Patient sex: M
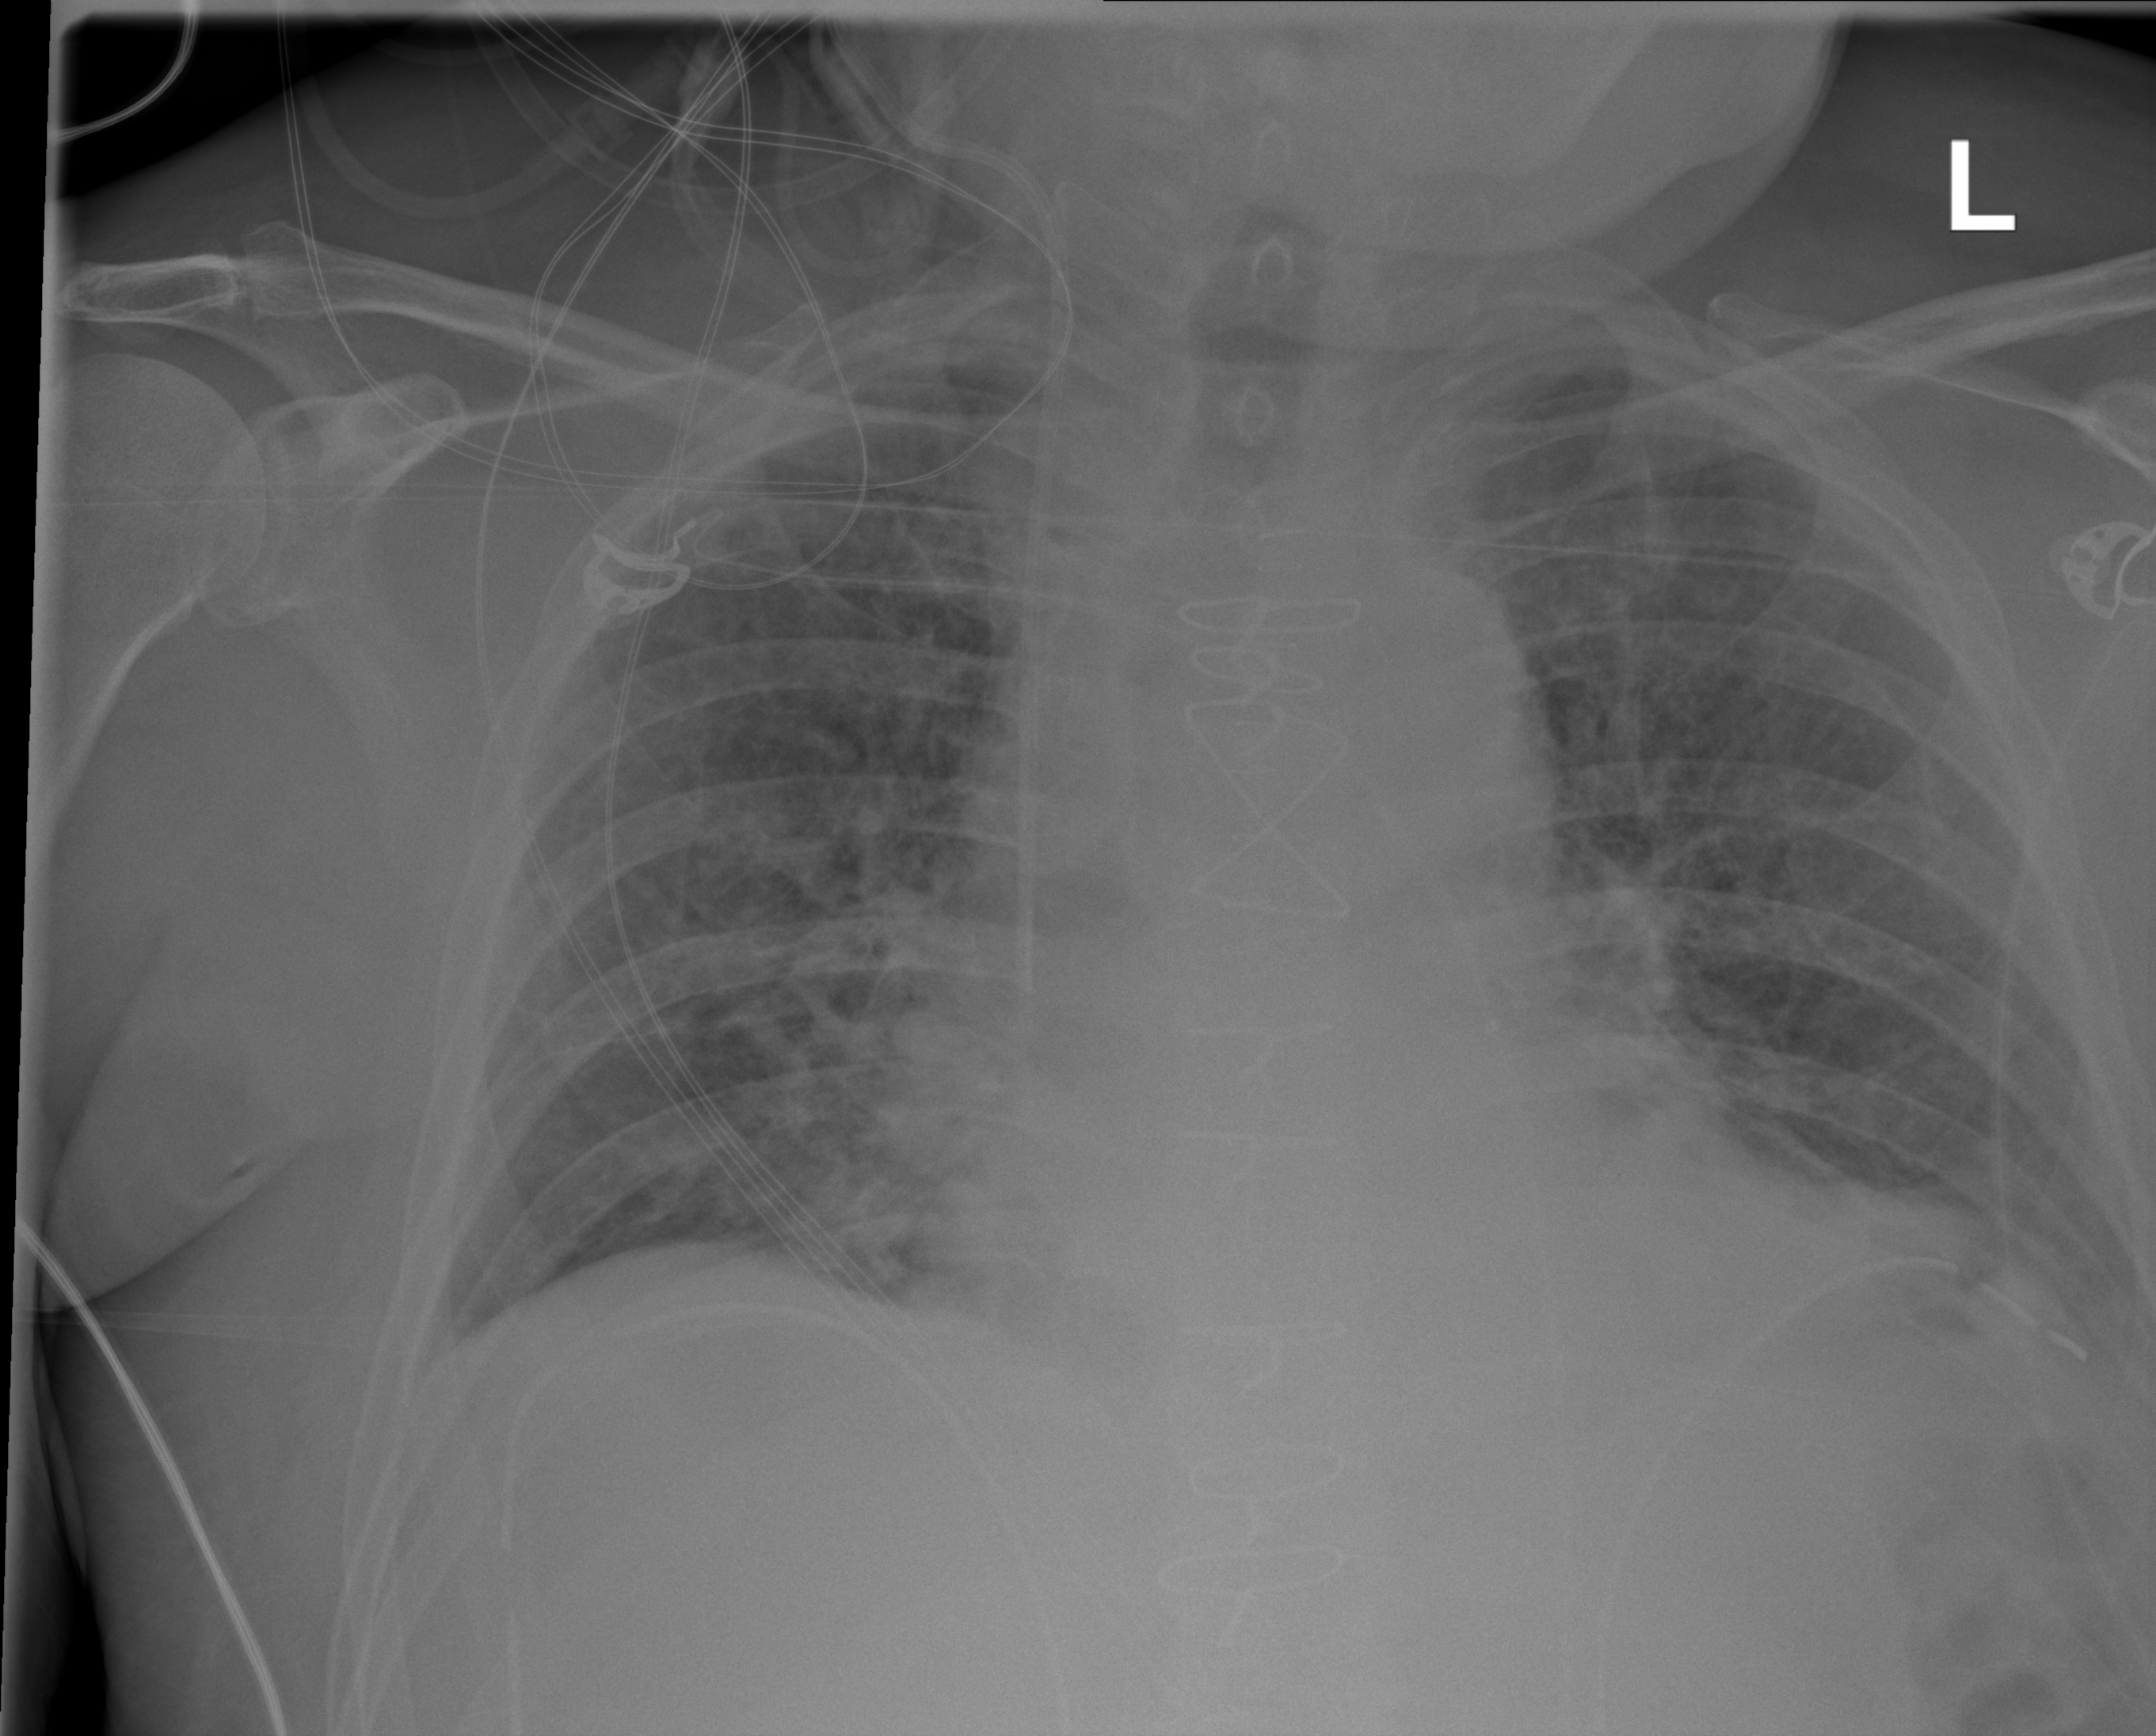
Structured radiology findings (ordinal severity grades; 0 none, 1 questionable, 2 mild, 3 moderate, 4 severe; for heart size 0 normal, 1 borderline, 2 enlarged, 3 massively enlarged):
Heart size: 0
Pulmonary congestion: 2
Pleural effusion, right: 0
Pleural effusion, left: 2
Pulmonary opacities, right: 2
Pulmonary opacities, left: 2
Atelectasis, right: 2
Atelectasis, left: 2